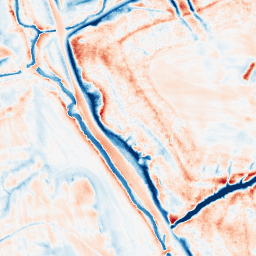
Category: trend_removal
Decomposition family: local_polynomial
Decomposition parameters: window_size: 21
degree: 3
Upsampling method: quartic
Upsampling parameters: scale: 8
Upsampling scale: 8